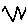
Label: zigzag